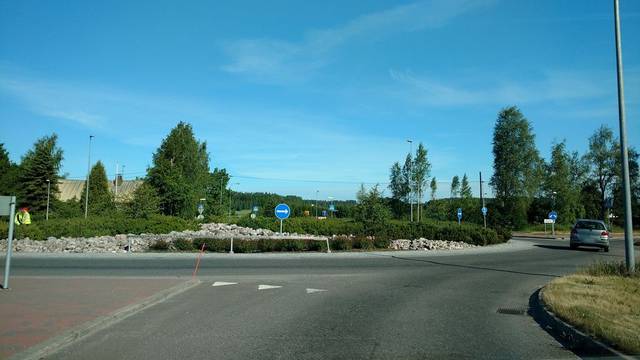
Region: Finland
Coordinates: 60.404, 23.169